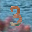
Label: 3